Question: I have a 'polygon' element in my SVG file. It actually is a clipping path for a floor plan of an apartment. Currently the clipping path doesn't capture the walls of the floor plan and I need it to do so.
Is there a way to 'expand' the polygon by some value? I've tried scaling it from center with 'transform=translate() scale()', but the effect is different from 'expanding'.
To illustrate the issue, here is a picture:

The original polygon is filled with gray and I have the coordinates for the blue points. I want the polygon to become like dashed black one and get the coordinates of the green points.
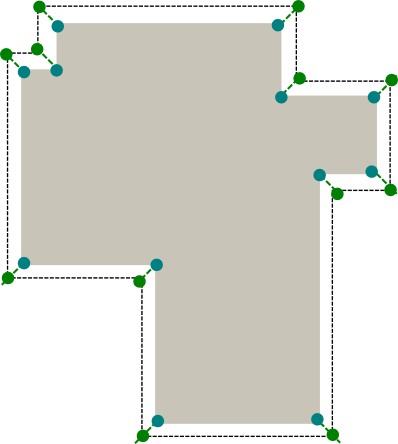
Answer: As you have already pointed out, scaling is not the answer - unless you are happy with a very rough-fitting clip.
A simpler solution (than trying to manipulate the polygon coordinates) is to change the clip-path to a mask and draw the polygon with a stroke thick enough to reveal your walls.